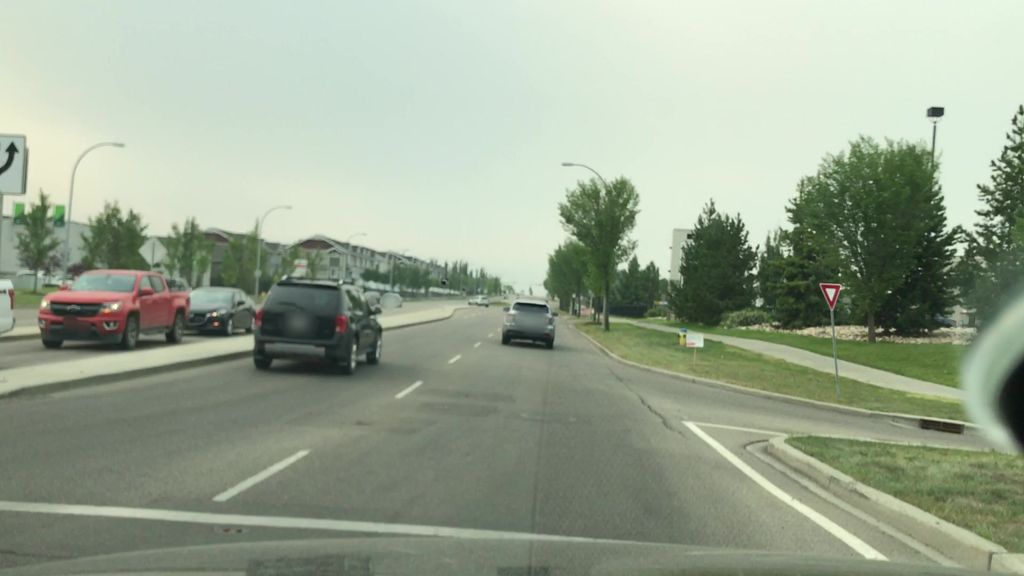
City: edmonton